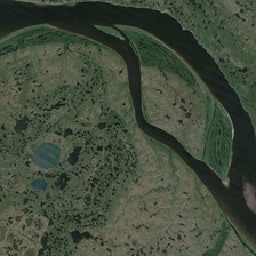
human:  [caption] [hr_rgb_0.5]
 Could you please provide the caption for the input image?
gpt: The river flows through vast land.

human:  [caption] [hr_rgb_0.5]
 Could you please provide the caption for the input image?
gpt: The river flows through the vast land.

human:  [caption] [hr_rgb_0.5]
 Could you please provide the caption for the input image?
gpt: The river flows through a wide area of land.

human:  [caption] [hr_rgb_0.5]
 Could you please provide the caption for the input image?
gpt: The river flows through a wide area.

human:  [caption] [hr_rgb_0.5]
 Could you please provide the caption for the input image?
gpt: The river flows through the Vast Earth.